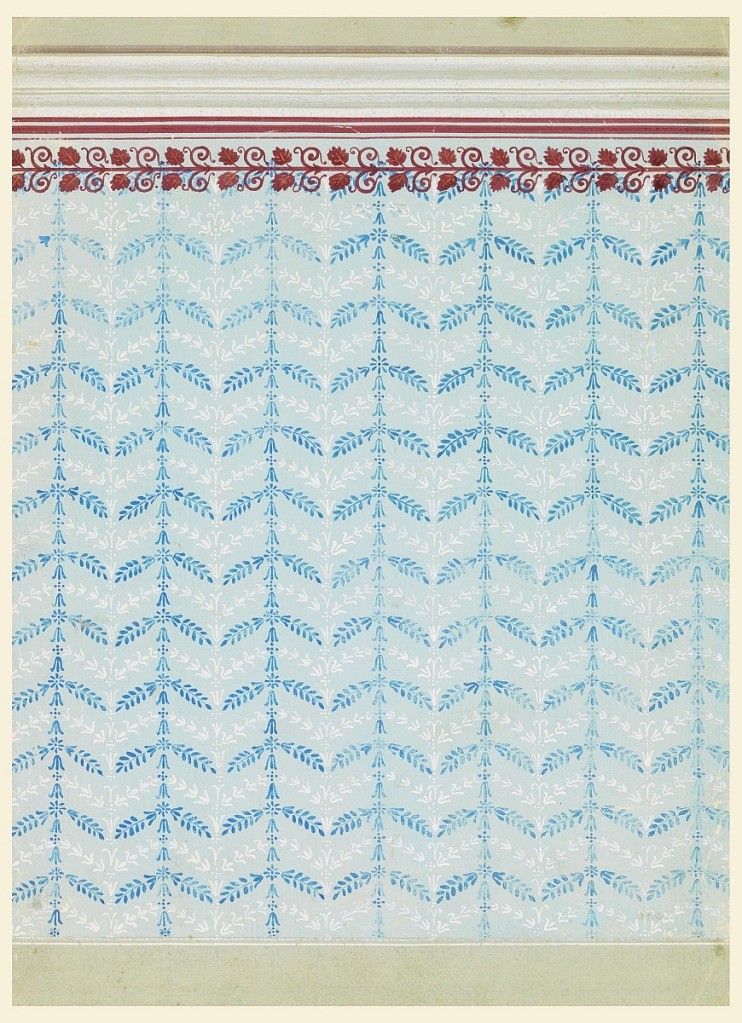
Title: Wallpaper Design
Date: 1840–60
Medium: Brush and gouache, graphite on white paper
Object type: Drawing
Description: On the light blue panel alternate vertical rows of blue hanging calyxes between, with alternate crosses consisting of five points and petals, and similar white rows in which the calyxes stand upright. The rows are connected between each other by the leaf boughs which hang downward in the blue rows, and by rows of calyxes which rise in the white rows. A stylized purple vine stem is laid across the top. Three purple stripes are shown beneath the entablature.